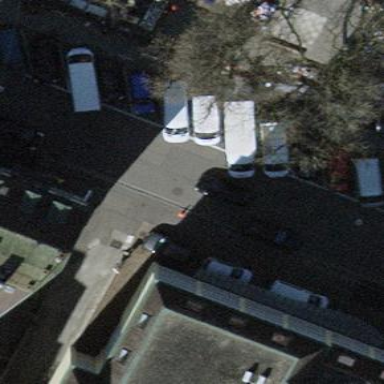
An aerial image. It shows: Parking lane area.